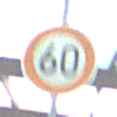
Verkehrszeichen: Geschwindigkeit60
Umgebung: Outdoor, Nature
Tageszeit: Midday
Wetter: PartlyCloudy
Licht: Natural
Jahreszeit: NotSpecified
Kontrast: HighContrast